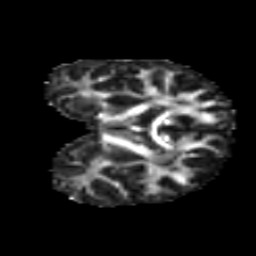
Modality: FA
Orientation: coronal
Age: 12
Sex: male
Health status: ill
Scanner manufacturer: ge
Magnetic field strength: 3 T
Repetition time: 6.752 s
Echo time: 0.079 s